Field crop: tomato
Growth stage: 1
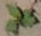
Species: solanum